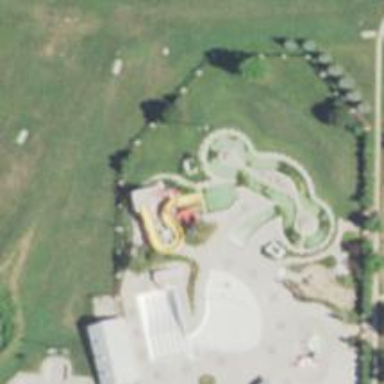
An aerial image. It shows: Water slide attraction.